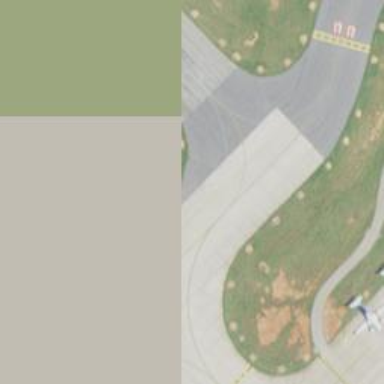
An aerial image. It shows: View of taxiway at the airport.